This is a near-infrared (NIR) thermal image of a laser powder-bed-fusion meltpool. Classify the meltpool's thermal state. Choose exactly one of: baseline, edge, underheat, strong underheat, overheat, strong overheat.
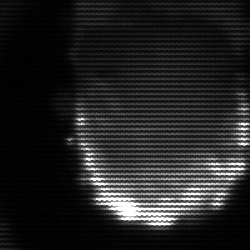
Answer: baseline